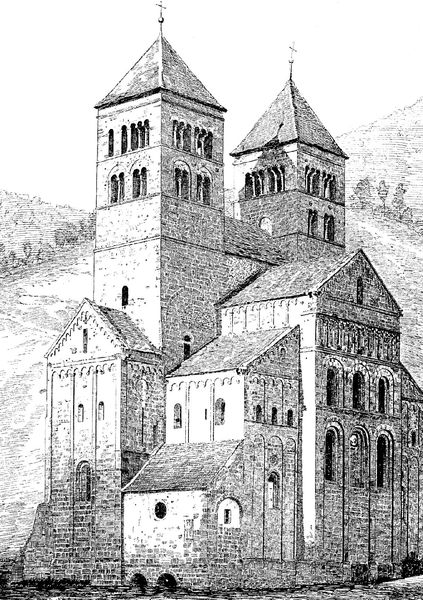
Titel: Klosterkirche Murbach
Standort: Murbach, Klosterkirche (EU - F - Elsass)
Schlagwörter: berg, himmel, schatten, wasser, bäume, fenster, zeichnung, dach, weg, stein, steine, hügel, kirche, turm, berge, hang, dächer, giebel, mauer, seitenansicht, bögen, wände, fugen, burg, kreuz, türme, dom, schwarzweiss, radierung, kathedrale, kreuze, seitenschiff, chor, öffnungen, schießscharten, romanisch, köln, kapele